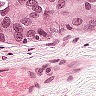
Metastatic tissue present: yes